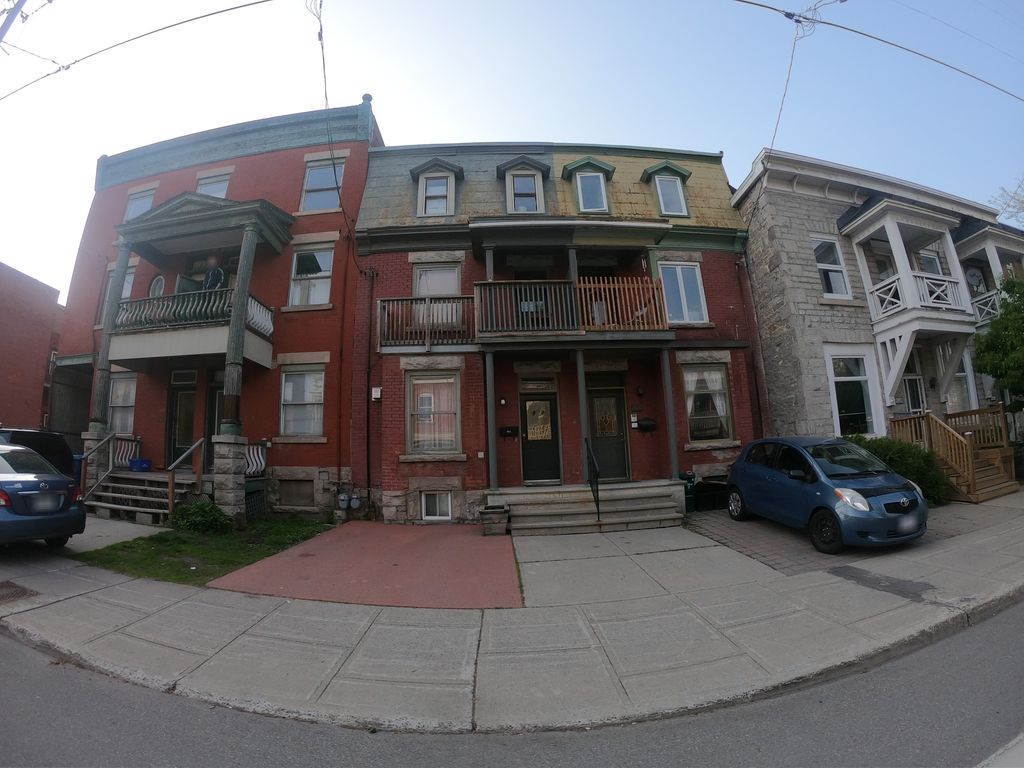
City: ottawa-gatineau